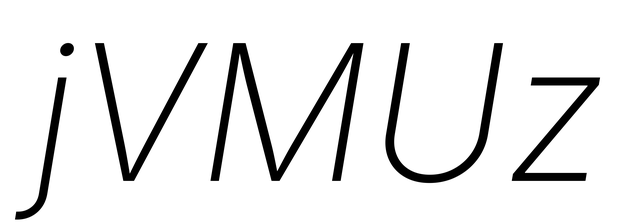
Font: Inter-Italic_ExtraLight_Italic